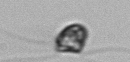
Label: flagellate_morphotype1